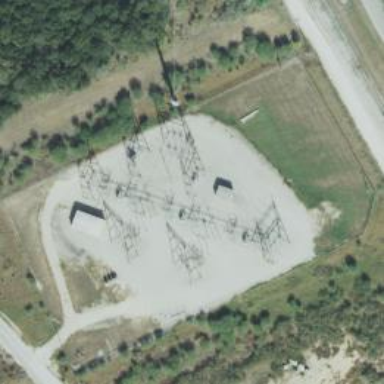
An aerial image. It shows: Power tower.